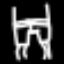
Label: pants